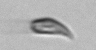
Label: Cryptophyta